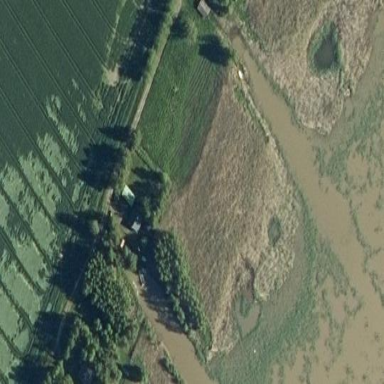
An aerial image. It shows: Reedbed wetland area.